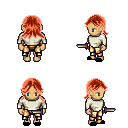
a pixel art fantasy rpg character, female body template, human, tanned skin, white long-sleeve shirt, gold greaves, red loose hair, black slippers, dagger, four views (front, back, left, right), 2x2 character sprite sheet, small pixel art, hard edges, no anti-aliasing